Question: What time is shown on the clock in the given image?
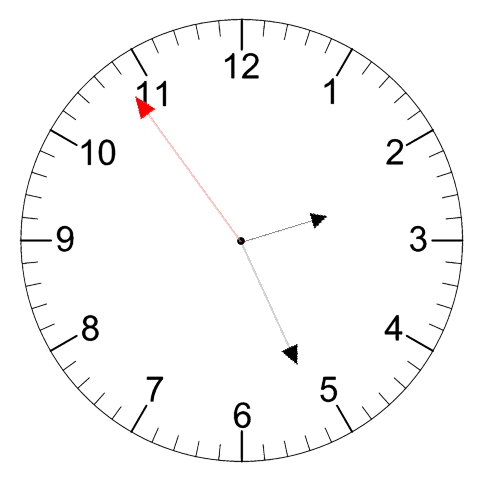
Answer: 02:25:54